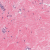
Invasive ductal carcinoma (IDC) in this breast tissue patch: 0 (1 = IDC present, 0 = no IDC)